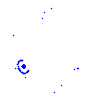
Particle: proton